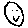
Label: smiley face